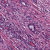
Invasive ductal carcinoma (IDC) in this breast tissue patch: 1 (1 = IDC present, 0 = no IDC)